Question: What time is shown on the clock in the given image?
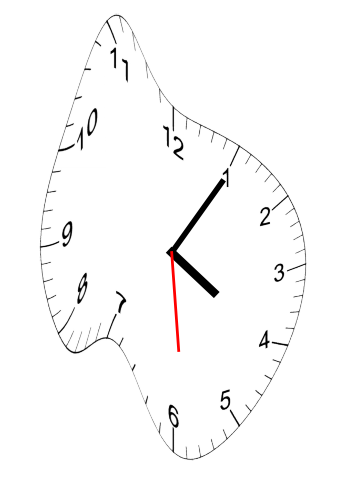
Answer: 04:05:29